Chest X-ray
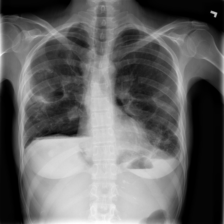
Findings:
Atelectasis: negative
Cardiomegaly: negative
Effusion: negative
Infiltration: negative
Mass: negative
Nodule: negative
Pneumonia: negative
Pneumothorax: positive
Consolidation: negative
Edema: negative
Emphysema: negative
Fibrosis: negative
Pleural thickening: negative
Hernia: negative